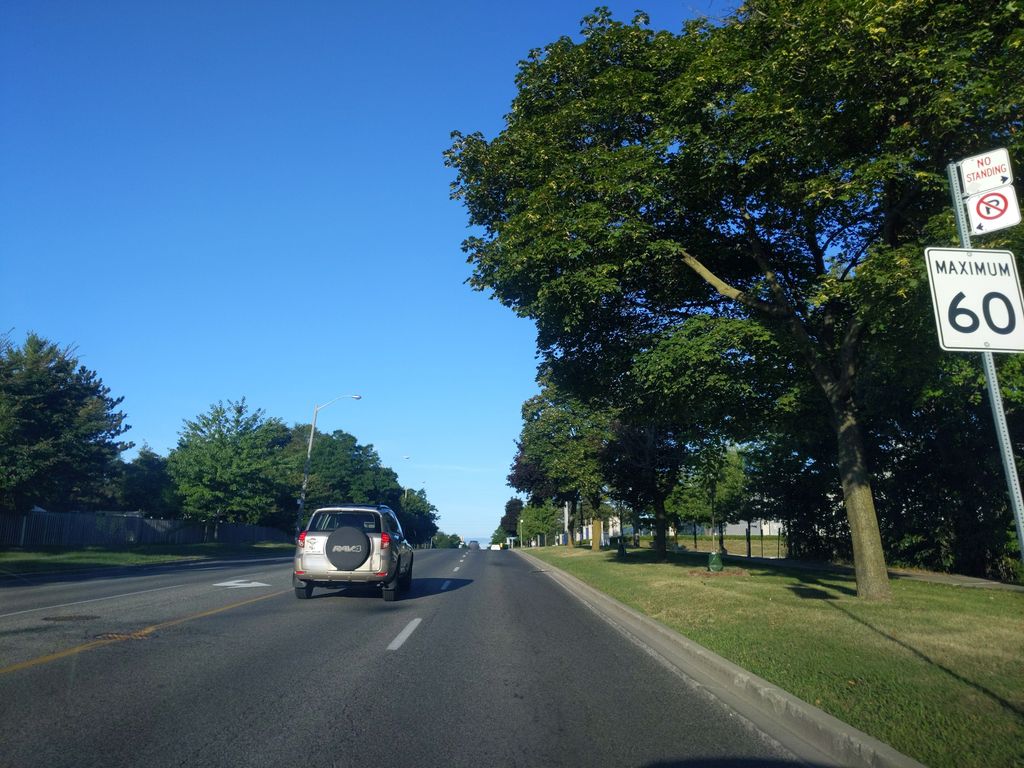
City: toronto